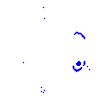
Particle: pion